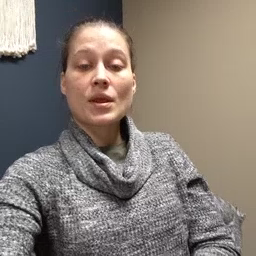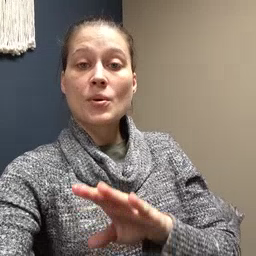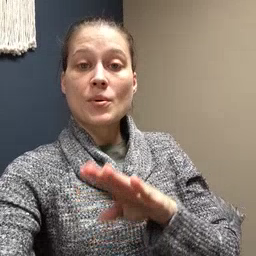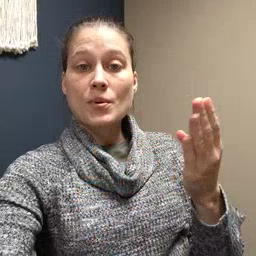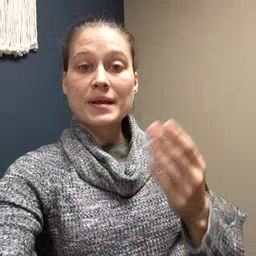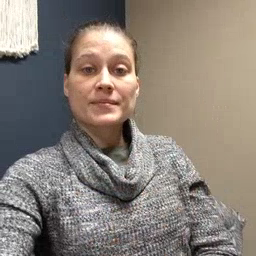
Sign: open